Brain MRI, t1w sequence, axial 2D slice.
Patient: age 36, sex F, weight 95 kg, height 1.95 m
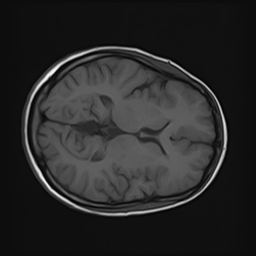